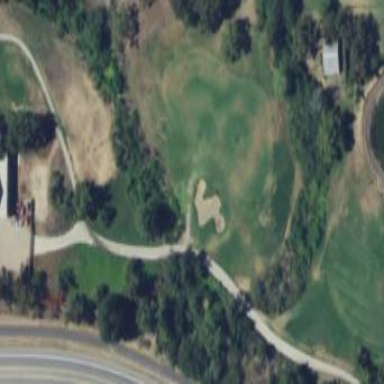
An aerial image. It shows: Grassy area designated as golf fairway.